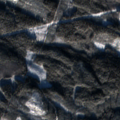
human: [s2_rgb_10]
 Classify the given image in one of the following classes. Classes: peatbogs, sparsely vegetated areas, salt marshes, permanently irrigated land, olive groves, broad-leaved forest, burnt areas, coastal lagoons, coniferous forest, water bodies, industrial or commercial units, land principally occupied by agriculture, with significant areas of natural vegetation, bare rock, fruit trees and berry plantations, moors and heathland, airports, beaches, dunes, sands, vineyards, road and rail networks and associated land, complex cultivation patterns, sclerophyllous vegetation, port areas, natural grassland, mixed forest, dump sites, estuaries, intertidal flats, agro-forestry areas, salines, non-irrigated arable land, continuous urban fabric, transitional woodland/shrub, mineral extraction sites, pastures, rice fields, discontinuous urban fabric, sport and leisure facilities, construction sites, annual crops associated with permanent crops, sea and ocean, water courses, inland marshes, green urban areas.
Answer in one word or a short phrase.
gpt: coniferous forest, mixed forest, transitional woodland/shrub